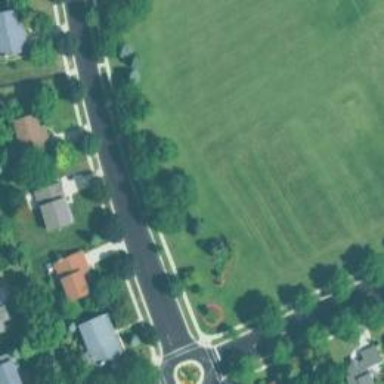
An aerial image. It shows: Neighborhood.